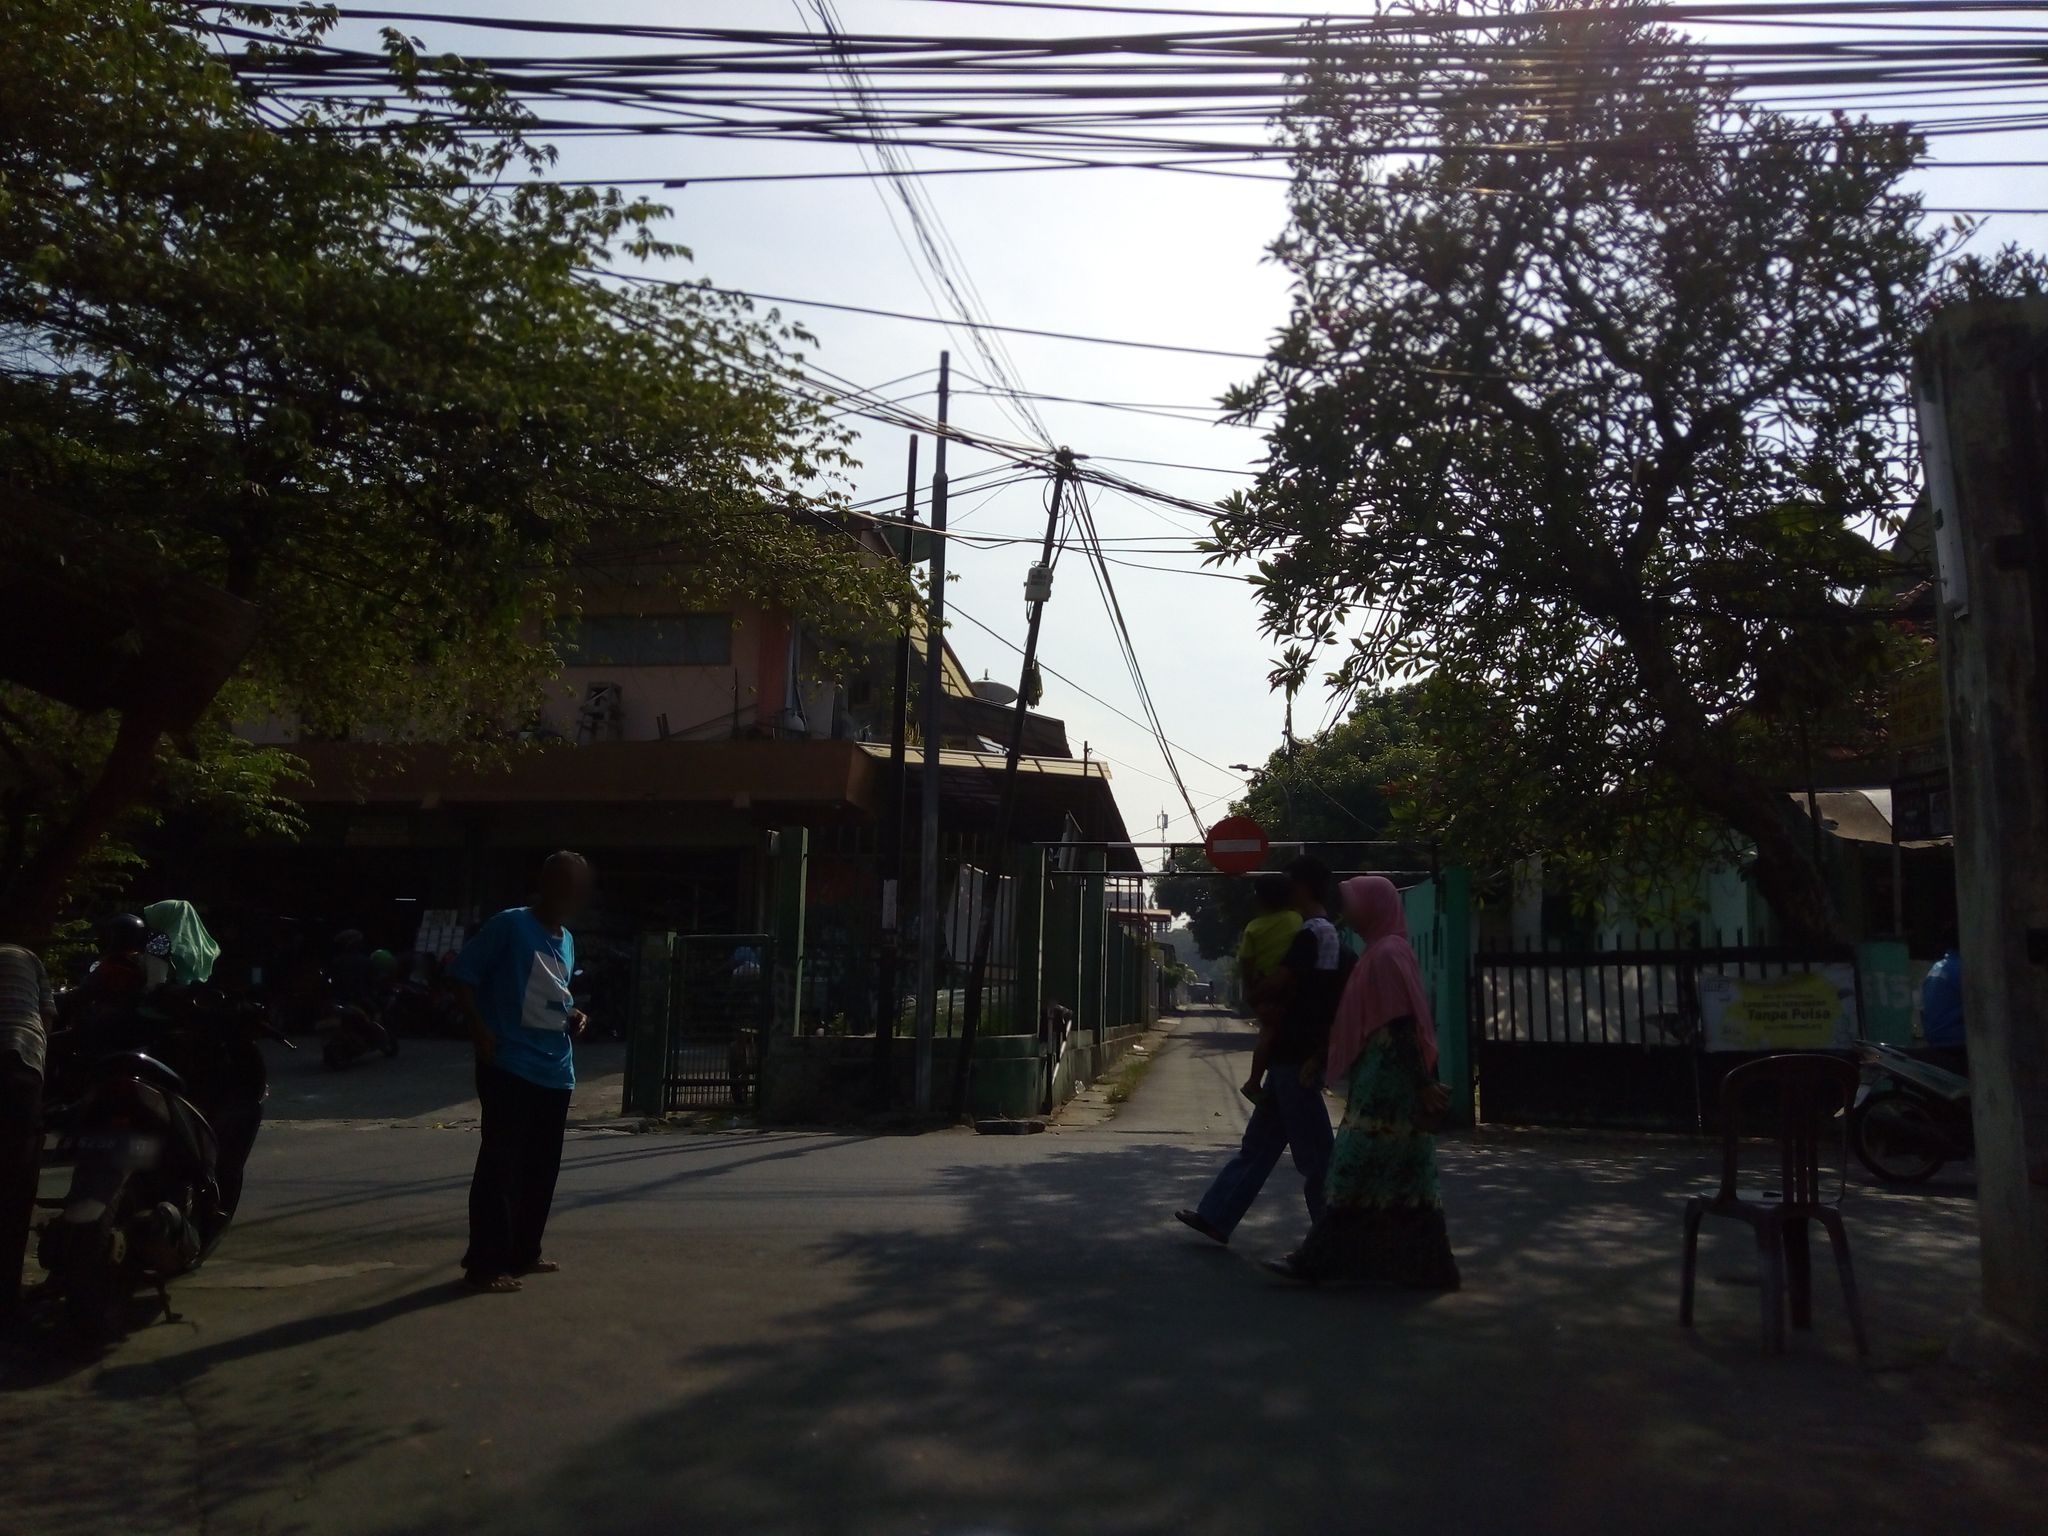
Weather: clear
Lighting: day
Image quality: good
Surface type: walking surface
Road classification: residential
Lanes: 1
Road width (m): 3
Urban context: urban centre
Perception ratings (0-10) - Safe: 4.11, Lively: 4.89, Beautiful: 7.84, Boring: 6.15, Depressing: 2.41, Wealthy: 1.77